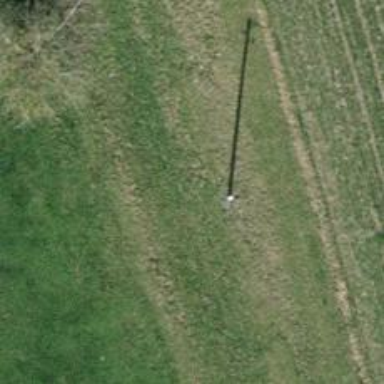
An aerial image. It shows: Minor power line.